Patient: sex F, age 48
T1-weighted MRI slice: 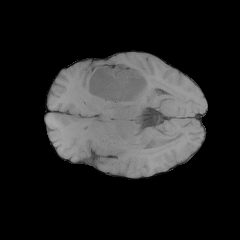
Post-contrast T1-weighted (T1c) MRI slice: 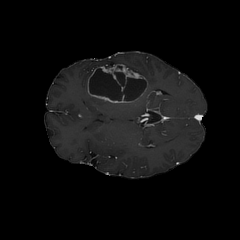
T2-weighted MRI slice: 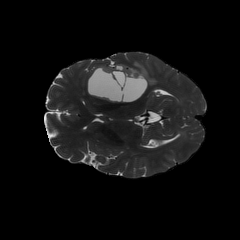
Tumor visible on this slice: yes
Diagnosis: Glioblastoma, IDH-wildtype
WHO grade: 4